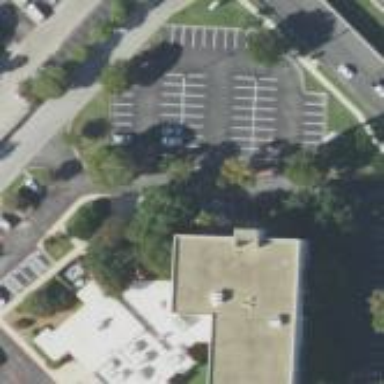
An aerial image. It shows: Office building.